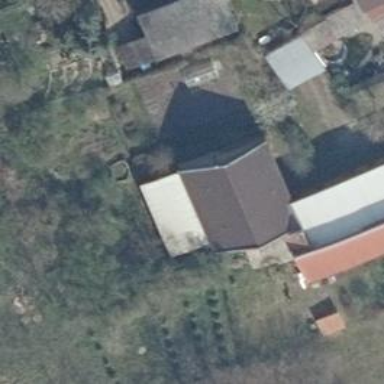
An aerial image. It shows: Gabled building.